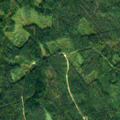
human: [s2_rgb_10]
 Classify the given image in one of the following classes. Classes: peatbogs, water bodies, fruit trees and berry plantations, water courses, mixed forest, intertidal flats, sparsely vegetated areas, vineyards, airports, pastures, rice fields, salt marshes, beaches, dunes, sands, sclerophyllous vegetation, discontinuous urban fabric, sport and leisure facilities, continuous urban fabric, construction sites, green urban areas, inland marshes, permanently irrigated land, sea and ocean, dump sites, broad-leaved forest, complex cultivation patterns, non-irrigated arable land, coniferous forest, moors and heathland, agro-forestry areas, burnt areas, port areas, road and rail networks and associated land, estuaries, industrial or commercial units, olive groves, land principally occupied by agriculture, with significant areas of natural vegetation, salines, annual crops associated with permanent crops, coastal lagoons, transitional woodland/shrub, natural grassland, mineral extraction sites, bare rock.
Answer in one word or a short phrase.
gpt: coniferous forest